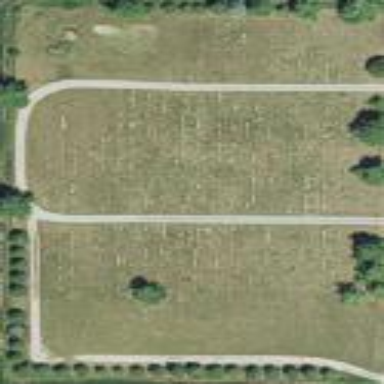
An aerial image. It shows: Cemetery.